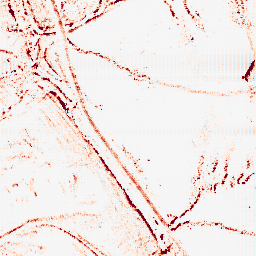
Category: morphological
Decomposition family: morphological_rect
Decomposition parameters: operation: opening
width: 5
height: 5
Upsampling method: fft_zeropad
Upsampling parameters: scale: 8
Upsampling scale: 8